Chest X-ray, PA view. Patient: 46 years old, sex M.
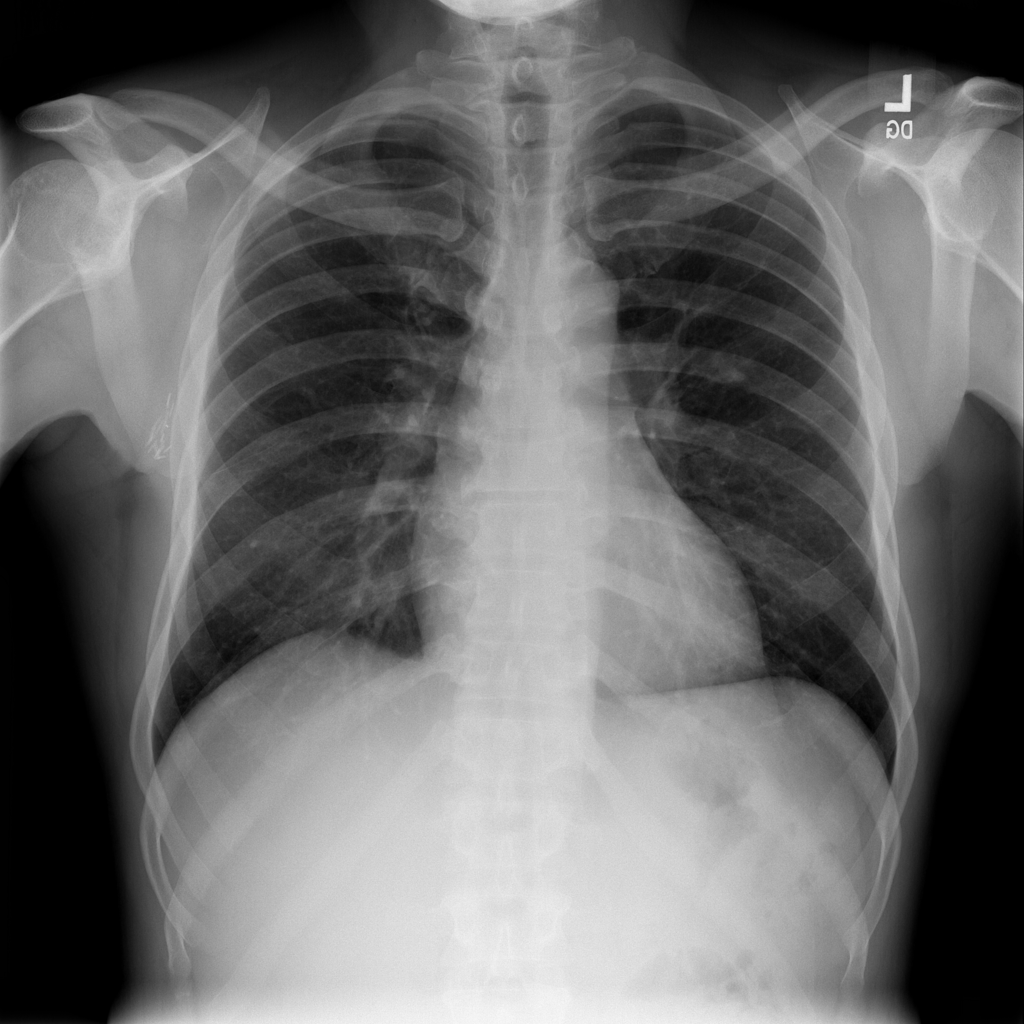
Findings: No Finding